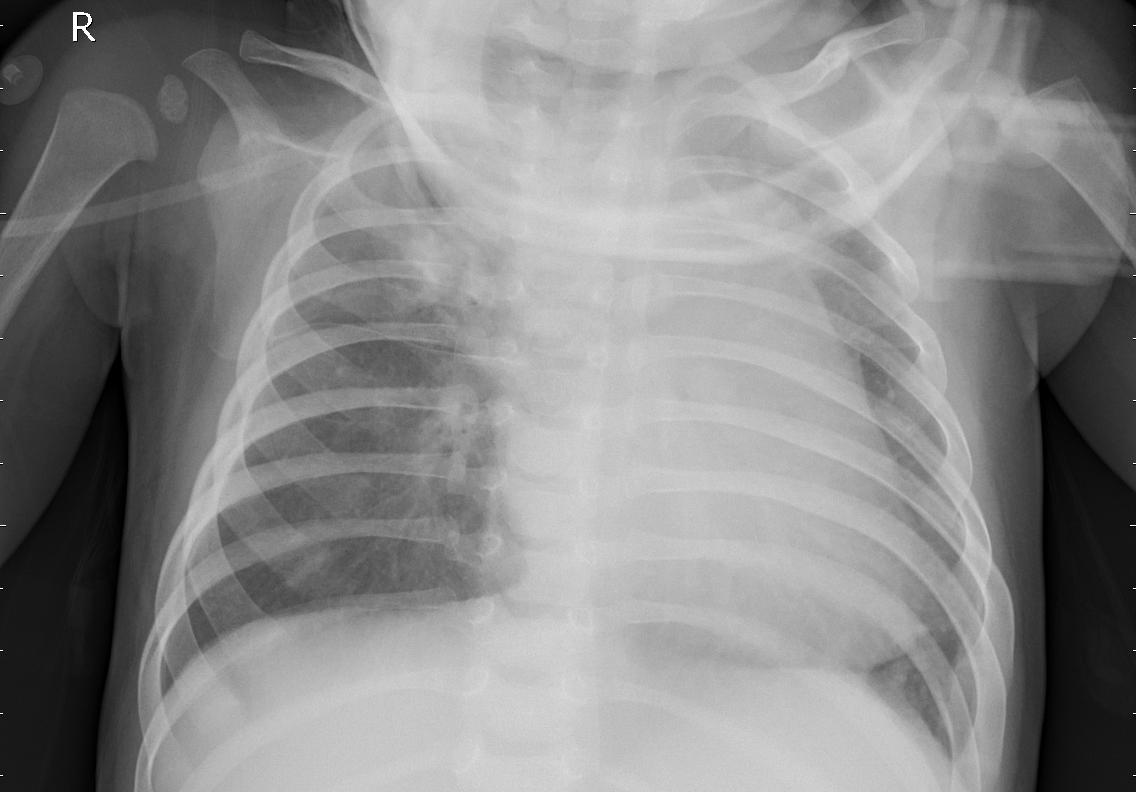
Diagnosis: PNEUMONIA